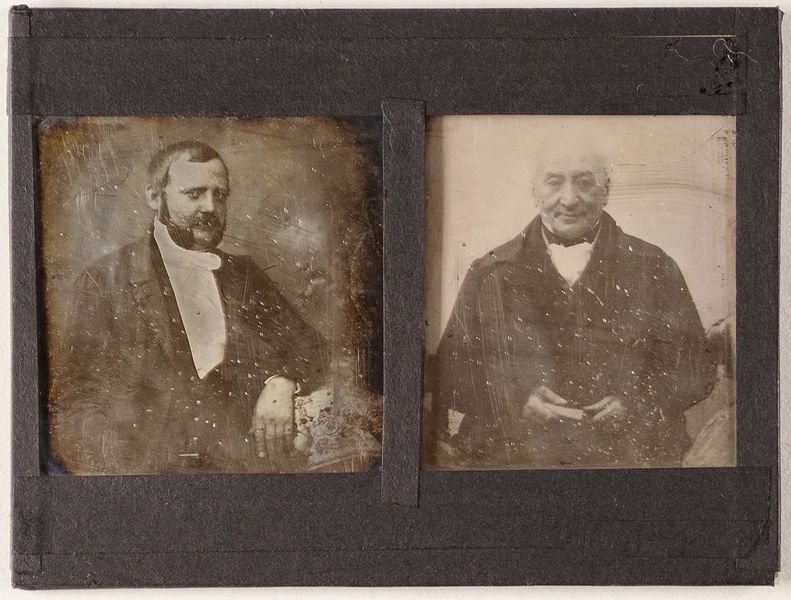
Titel: Zwei unbekannte Männer
Standort: Hamburg
Institution: Museum für Kunst und Gewerbe Hamburg
Schlagwörter: mann, portrait, figur, foto, fotografie, photographie, photo, lichtbild, daguerreotypie, bildwerke, angewandte und bildende kunst, hessische systematik, porträt, porträtfotografie, porträtphotographie, hüftbild